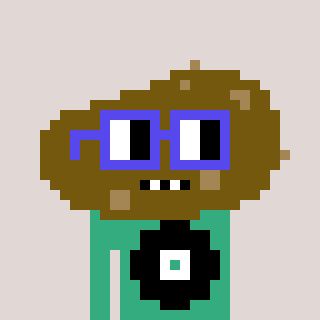
a pixel art character with square blue glasses, a potato-shaped head and a teal-colored body on a warm background